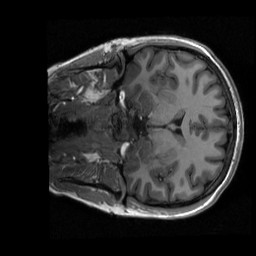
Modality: T1w
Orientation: coronal
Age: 28
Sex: female
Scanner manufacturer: siemens
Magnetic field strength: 3 T
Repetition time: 2.3 s
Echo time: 0.00298 s